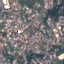
Land use / land cover class: Residential